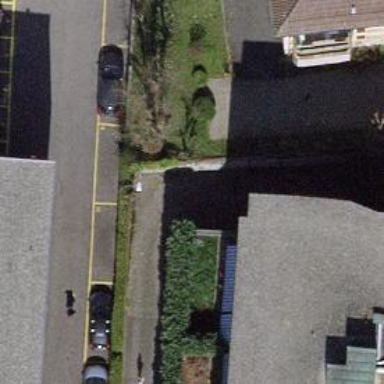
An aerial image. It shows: Retaining wall.